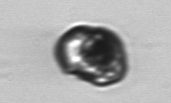
Label: Proterythropsis